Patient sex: F
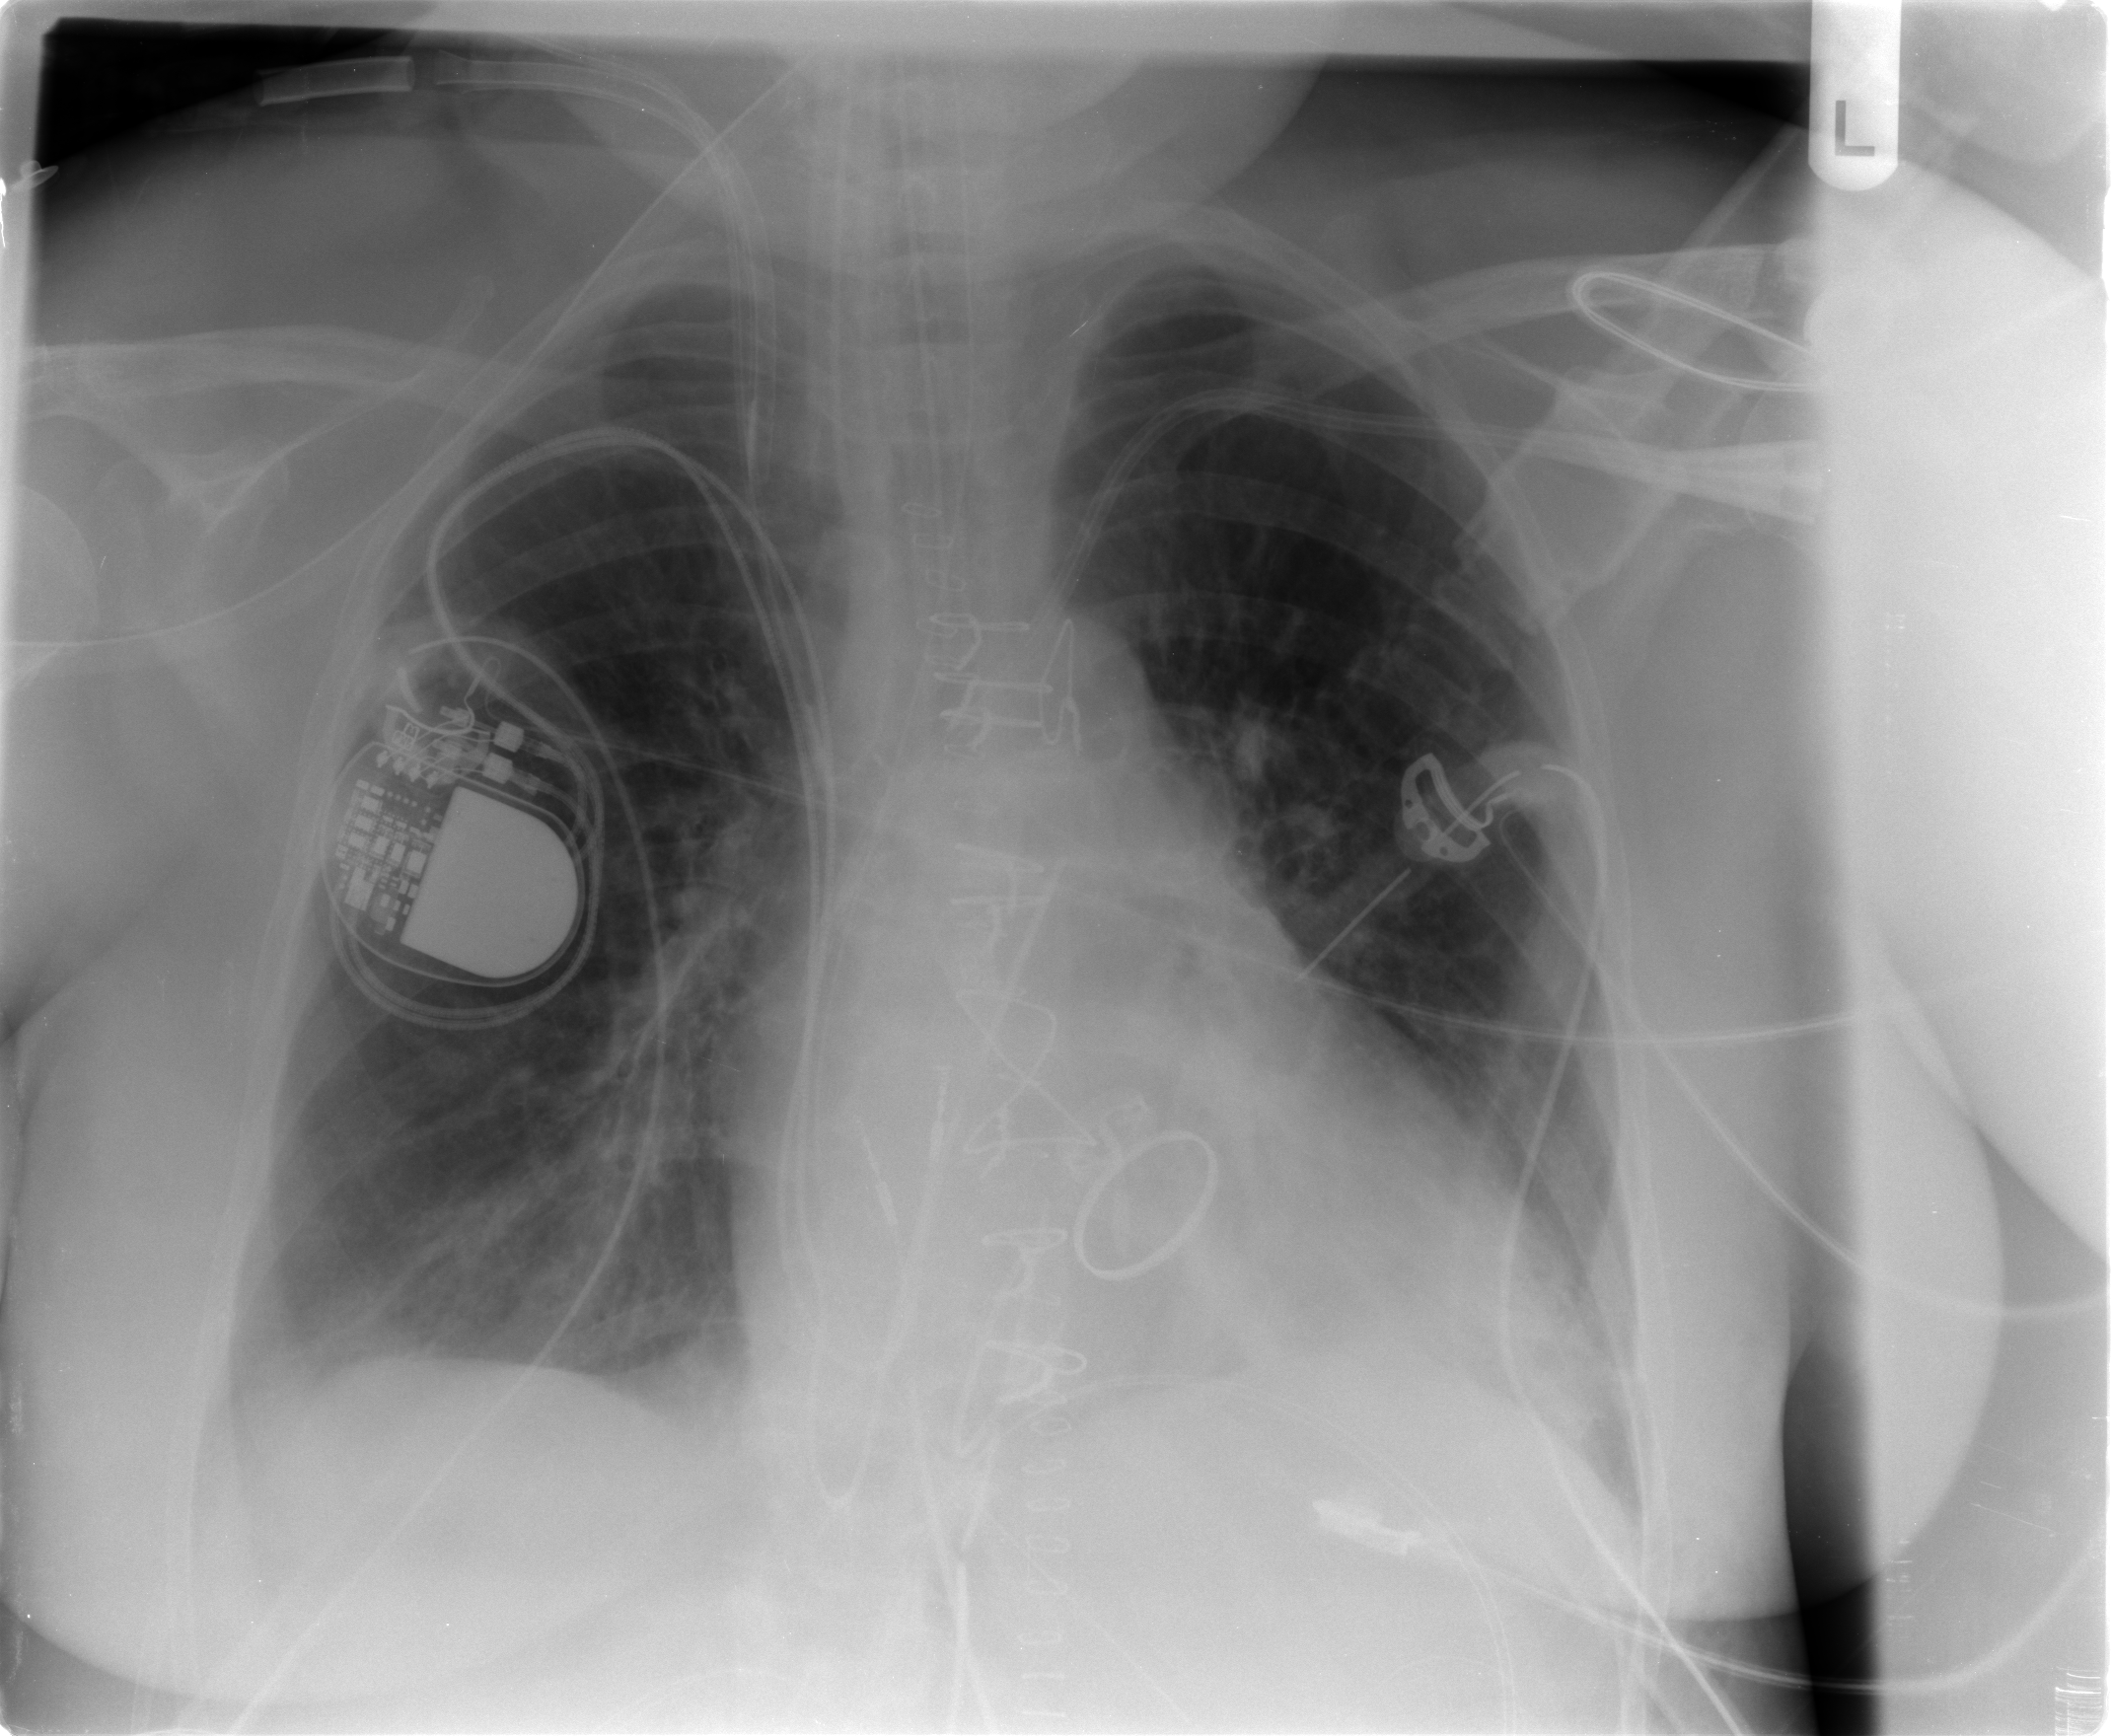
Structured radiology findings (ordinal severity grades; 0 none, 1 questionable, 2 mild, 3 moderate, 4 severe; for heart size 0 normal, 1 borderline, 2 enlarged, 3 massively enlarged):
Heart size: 2
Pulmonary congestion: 1
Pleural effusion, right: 2
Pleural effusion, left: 0
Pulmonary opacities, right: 0
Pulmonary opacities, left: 0
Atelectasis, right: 0
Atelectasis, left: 2